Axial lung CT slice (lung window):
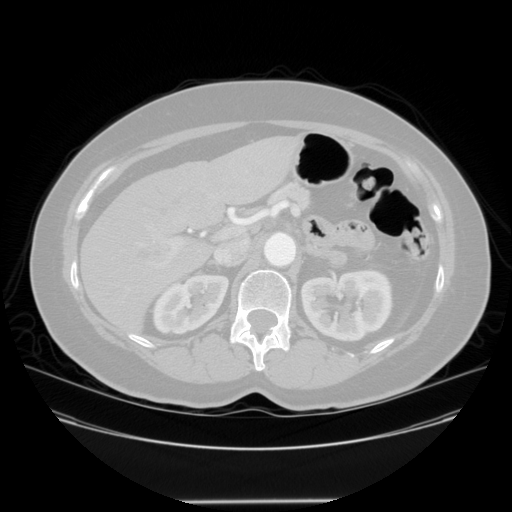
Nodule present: no